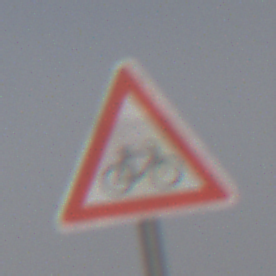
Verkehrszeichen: RadverkehrLinks
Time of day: MorningAfternoon
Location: Outdoor (Nature)
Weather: PartlyCloudy
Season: NotSpecified
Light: Natural